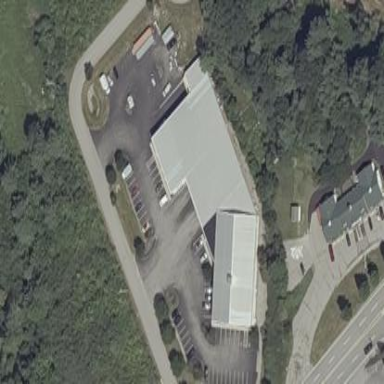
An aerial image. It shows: Retail building.